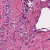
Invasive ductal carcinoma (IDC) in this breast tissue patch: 0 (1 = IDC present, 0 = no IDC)